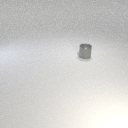
small gray metal cylinder